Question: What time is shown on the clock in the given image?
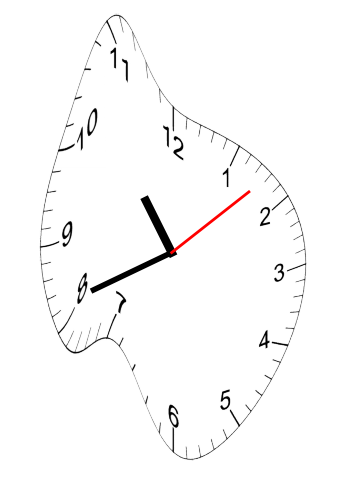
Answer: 10:41:08